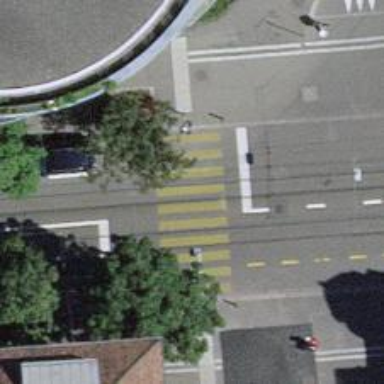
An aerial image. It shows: Crossing for the railway.